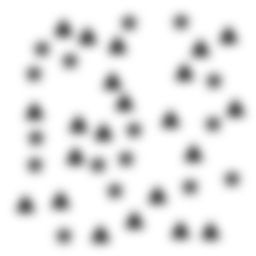
Squares: 0
Triangles: 22
Stars: 16
Total shapes: 38